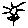
Label: flower